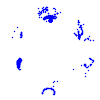
Particle: proton